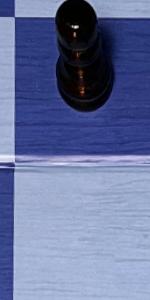
Label: Empty